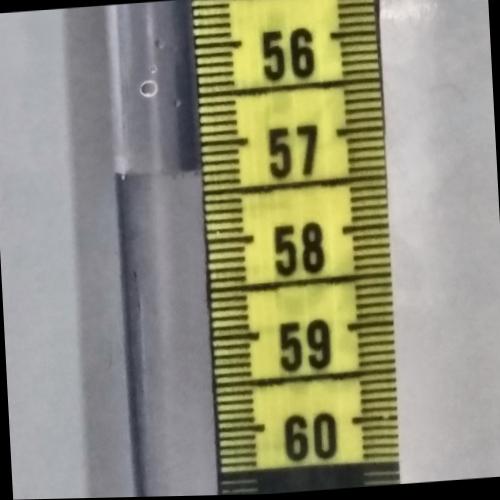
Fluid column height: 57.3 cm